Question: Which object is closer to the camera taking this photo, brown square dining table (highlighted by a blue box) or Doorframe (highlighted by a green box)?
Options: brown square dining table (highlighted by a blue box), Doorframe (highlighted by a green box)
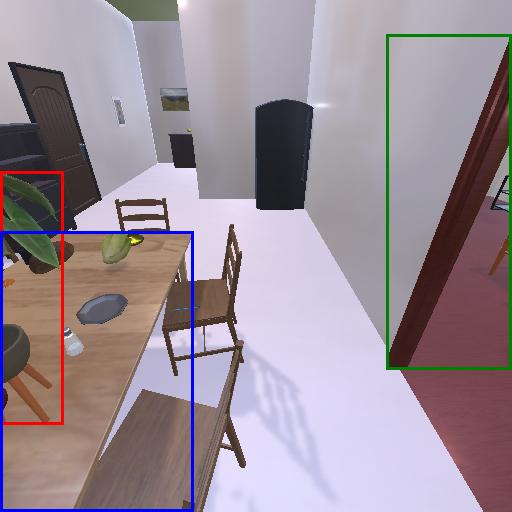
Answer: brown square dining table (highlighted by a blue box)